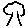
Label: tree